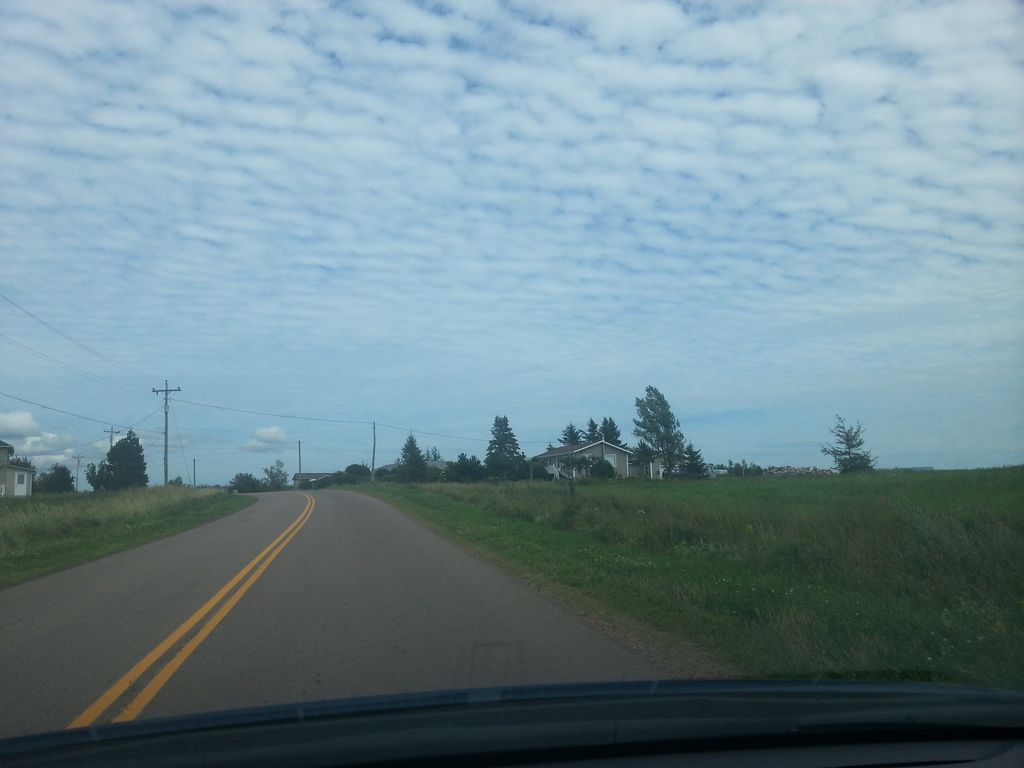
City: charlottetown